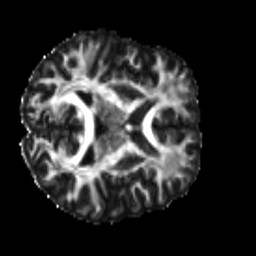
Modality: FA
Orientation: axial
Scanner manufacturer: siemens
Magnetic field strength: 3 T
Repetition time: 4 s
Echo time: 0.0594 s